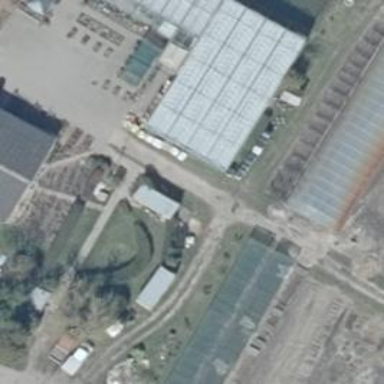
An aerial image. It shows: Greenhouse.